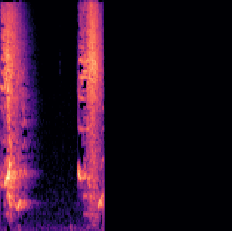
Sound class: Person sneeze